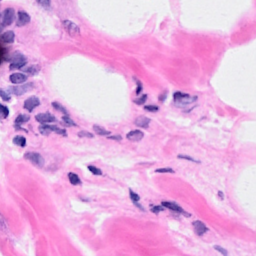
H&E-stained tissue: Breast